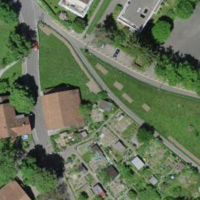
EUNIS habitat code: 53
Species observed at this site:
Lathyrus vernus